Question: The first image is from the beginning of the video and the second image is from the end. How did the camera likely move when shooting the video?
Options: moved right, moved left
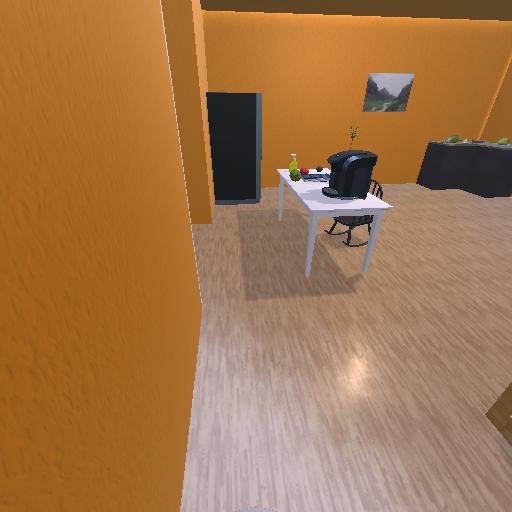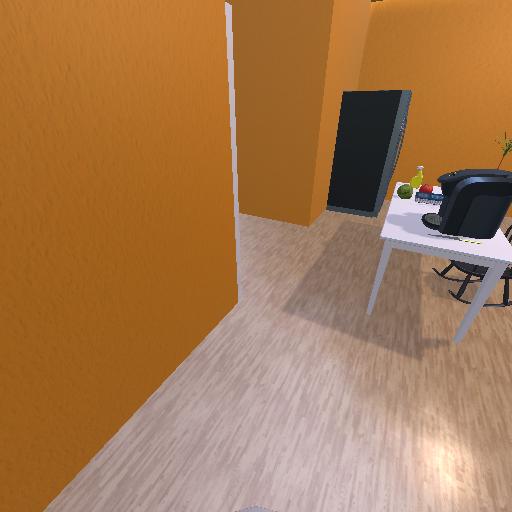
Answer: moved right